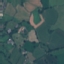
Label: Pasture